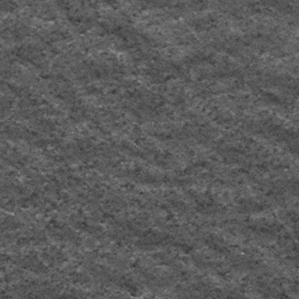
Label: frost